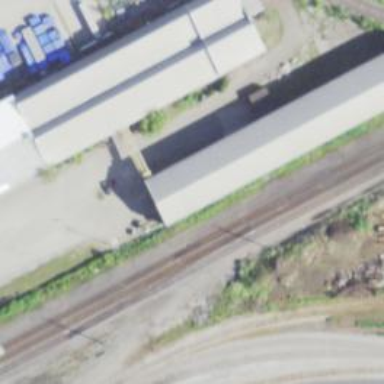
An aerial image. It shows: Railway siding with rails.